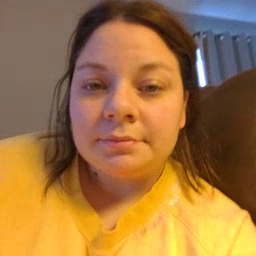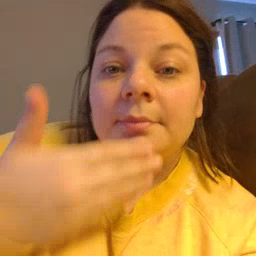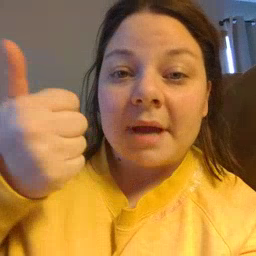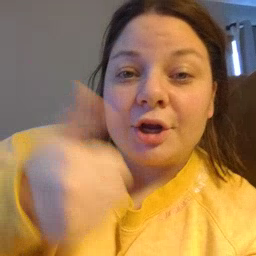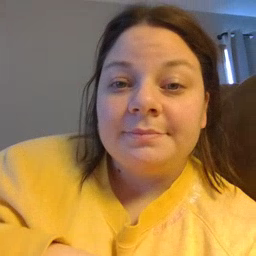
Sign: better